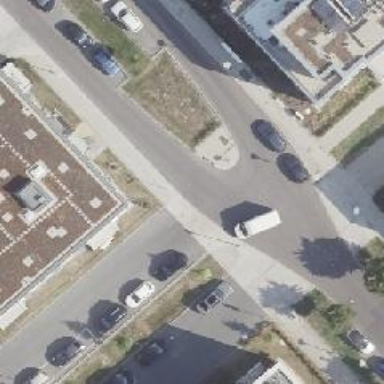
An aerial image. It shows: Residential road with asphalt surface and separate sidewalk.